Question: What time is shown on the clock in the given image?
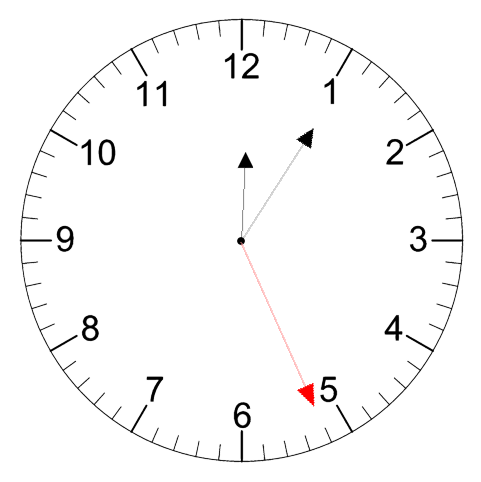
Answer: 12:05:26